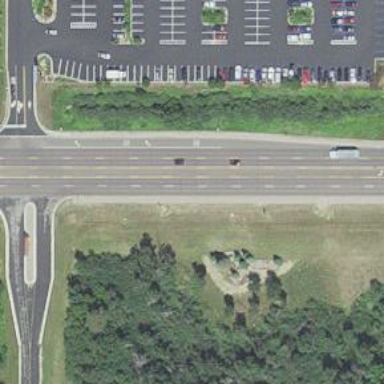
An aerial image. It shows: Asphalt road classified as trunk highway.